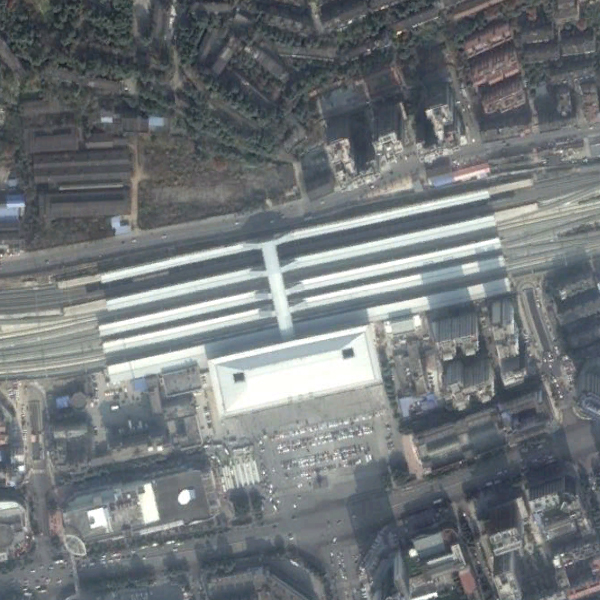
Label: RailwayStation